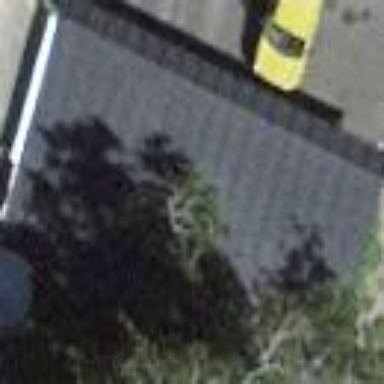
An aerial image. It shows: Garage.